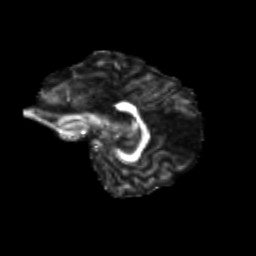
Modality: FA
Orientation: sagittal
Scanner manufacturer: siemens
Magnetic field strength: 3 T
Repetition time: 9.2 s
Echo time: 0.084 s